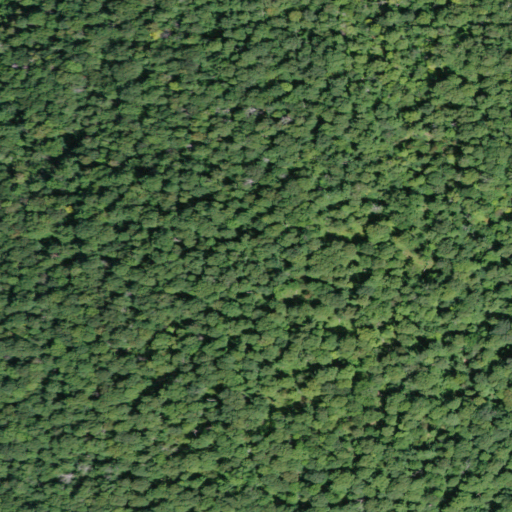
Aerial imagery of mountain in New York named Buckhorn Mountain containing deciduous forest and mixed forest